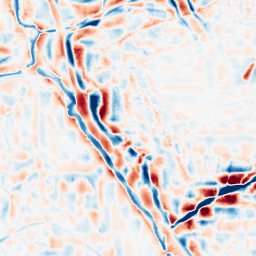
Category: wavelet
Decomposition family: wavelet_reverse_biorthogonal
Decomposition parameters: wavelet: rbio5.5
level: 4
Upsampling method: bilinear
Upsampling parameters: scale: 2
Upsampling scale: 2